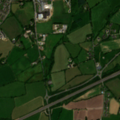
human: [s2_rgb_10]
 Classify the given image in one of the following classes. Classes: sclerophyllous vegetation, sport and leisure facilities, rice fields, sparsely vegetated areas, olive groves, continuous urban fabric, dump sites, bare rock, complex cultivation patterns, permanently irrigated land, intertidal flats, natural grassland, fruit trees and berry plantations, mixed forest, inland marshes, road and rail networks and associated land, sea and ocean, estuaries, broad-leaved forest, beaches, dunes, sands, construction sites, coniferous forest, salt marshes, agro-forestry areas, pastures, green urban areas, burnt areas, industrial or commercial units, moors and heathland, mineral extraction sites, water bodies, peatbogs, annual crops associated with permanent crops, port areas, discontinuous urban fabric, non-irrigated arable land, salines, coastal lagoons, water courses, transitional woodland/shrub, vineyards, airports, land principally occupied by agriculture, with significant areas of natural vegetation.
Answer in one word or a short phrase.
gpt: discontinuous urban fabric, road and rail networks and associated land, pastures